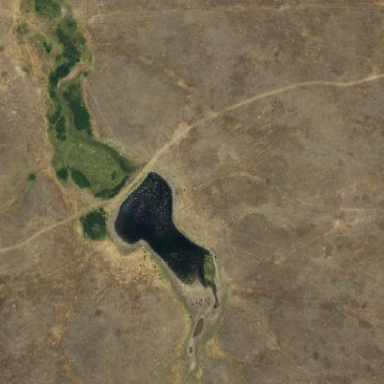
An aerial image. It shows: Reservoir.